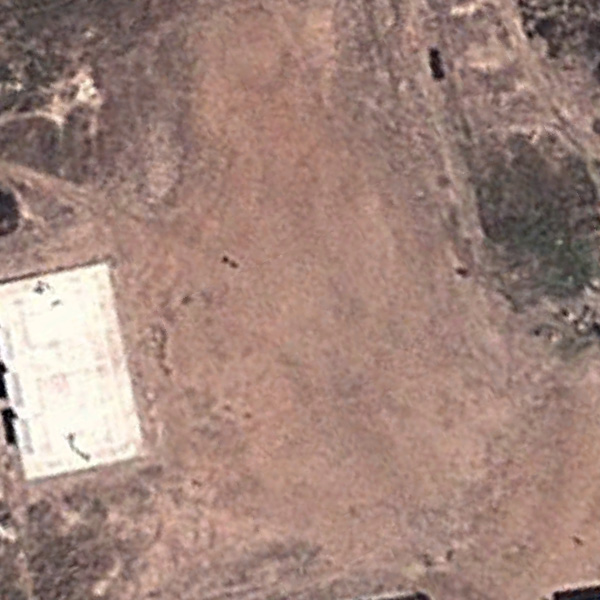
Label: BareLand